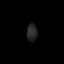
Tissue: lung
Cell type: Epithelial cells
Senescence score: 0.1546
Nuclear area (px): 176
Mean DAPI intensity: 38.886